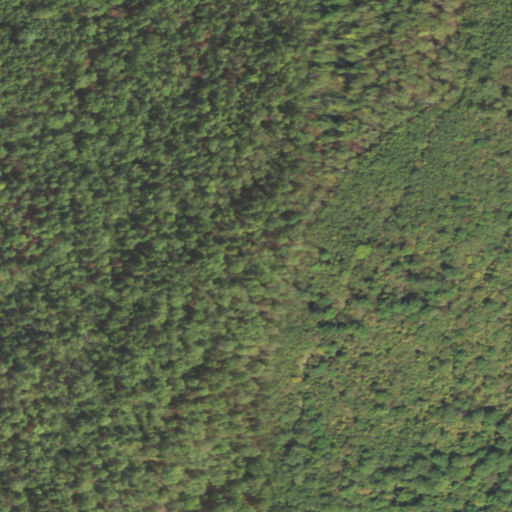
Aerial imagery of mountain in Pennsylvania named Negro Mountain containing deciduous forest and mixed forest